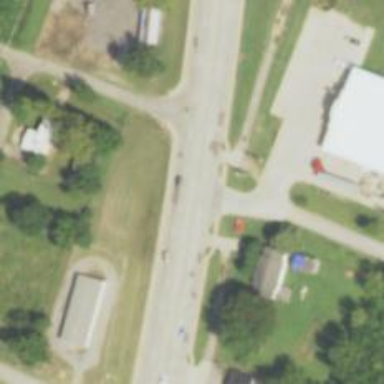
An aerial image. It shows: Trunk highway with separate sidewalks.